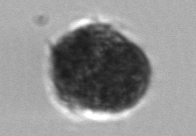
Label: Mesodinium